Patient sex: M
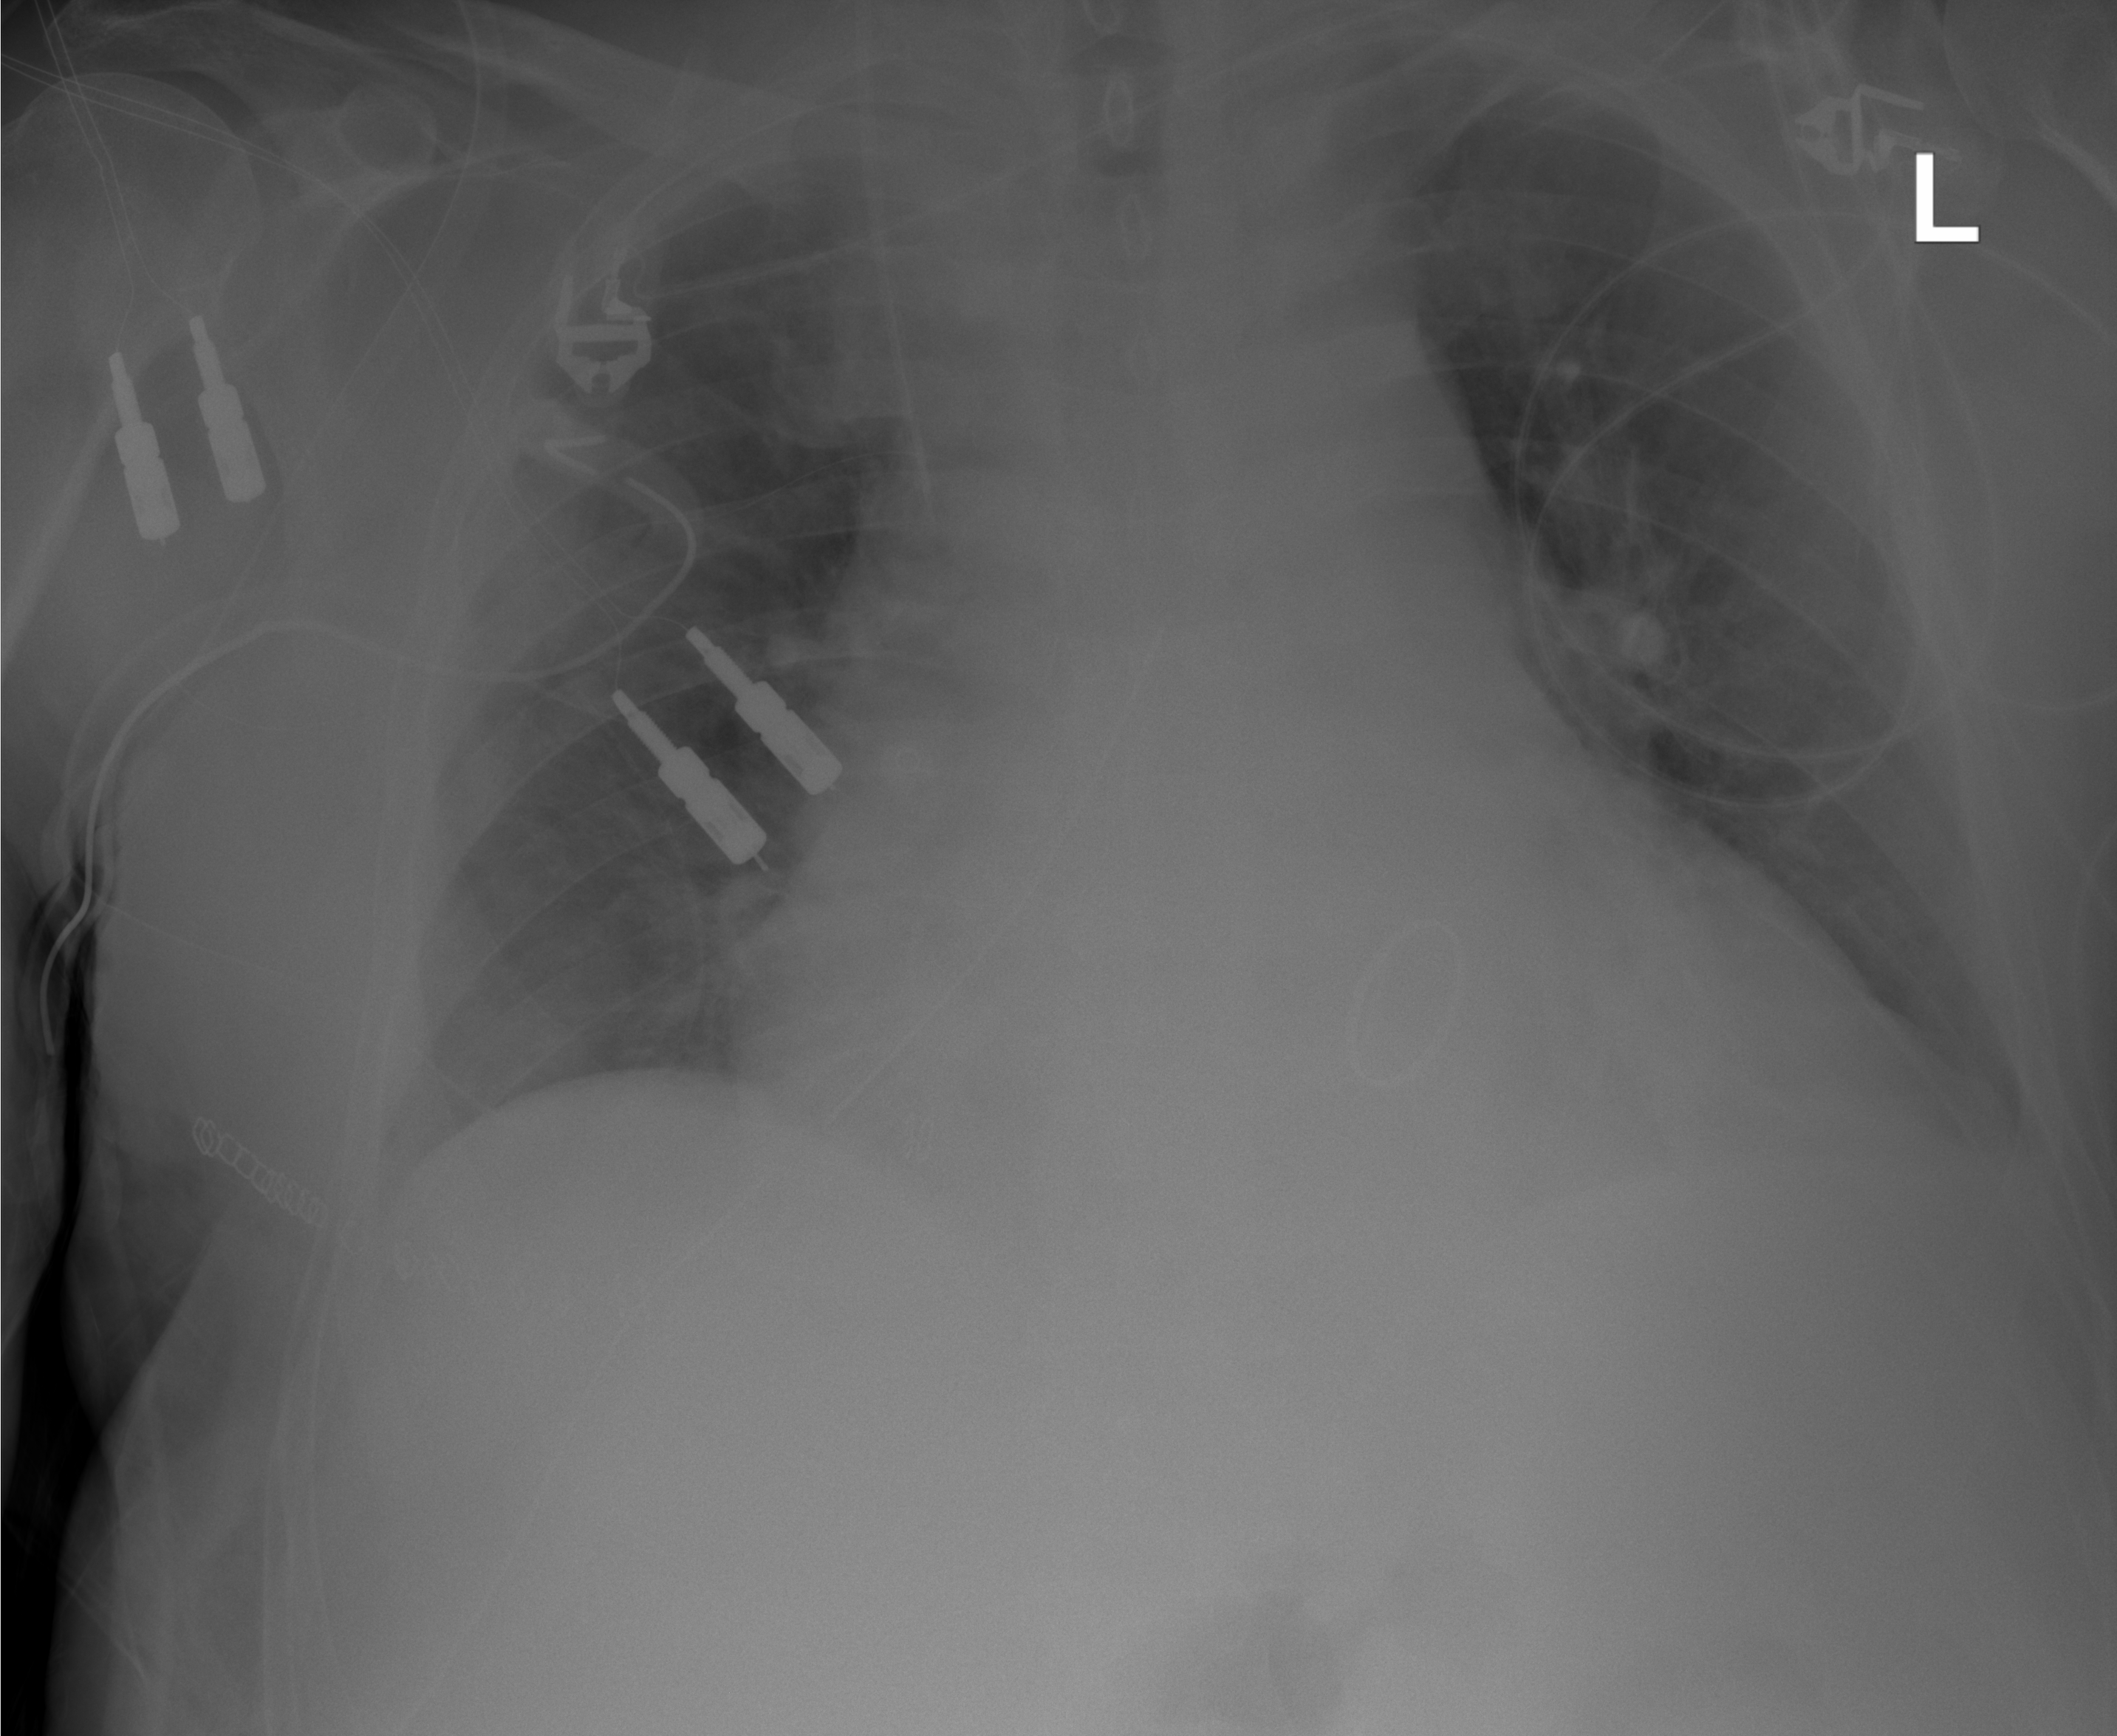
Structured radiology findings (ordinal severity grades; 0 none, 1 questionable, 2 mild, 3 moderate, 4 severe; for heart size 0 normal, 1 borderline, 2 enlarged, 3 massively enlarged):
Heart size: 2
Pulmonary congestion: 0
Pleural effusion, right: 1
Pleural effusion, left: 1
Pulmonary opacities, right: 0
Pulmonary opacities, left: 0
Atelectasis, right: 2
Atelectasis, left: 1